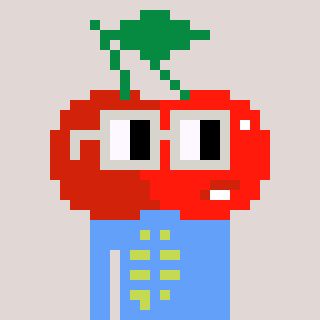
a pixel art character with square light gray glasses, a cherry-shaped head and a blue-colored body on a warm background